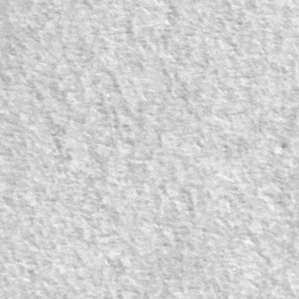
Label: frost